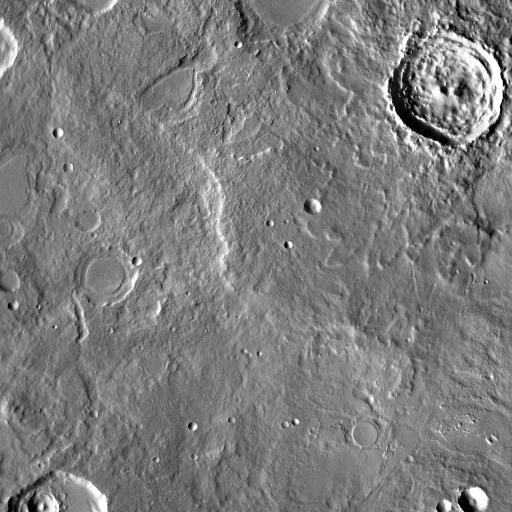
Crater classes present: Background, Other, Layered, Buried, Secondary